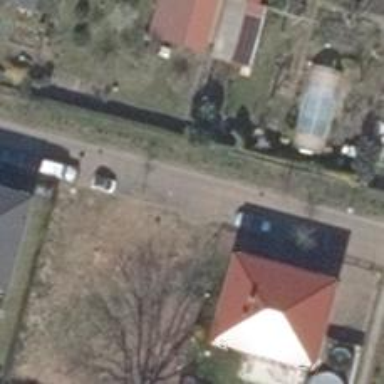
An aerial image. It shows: Driveway.